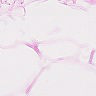
Metastatic tissue present: no